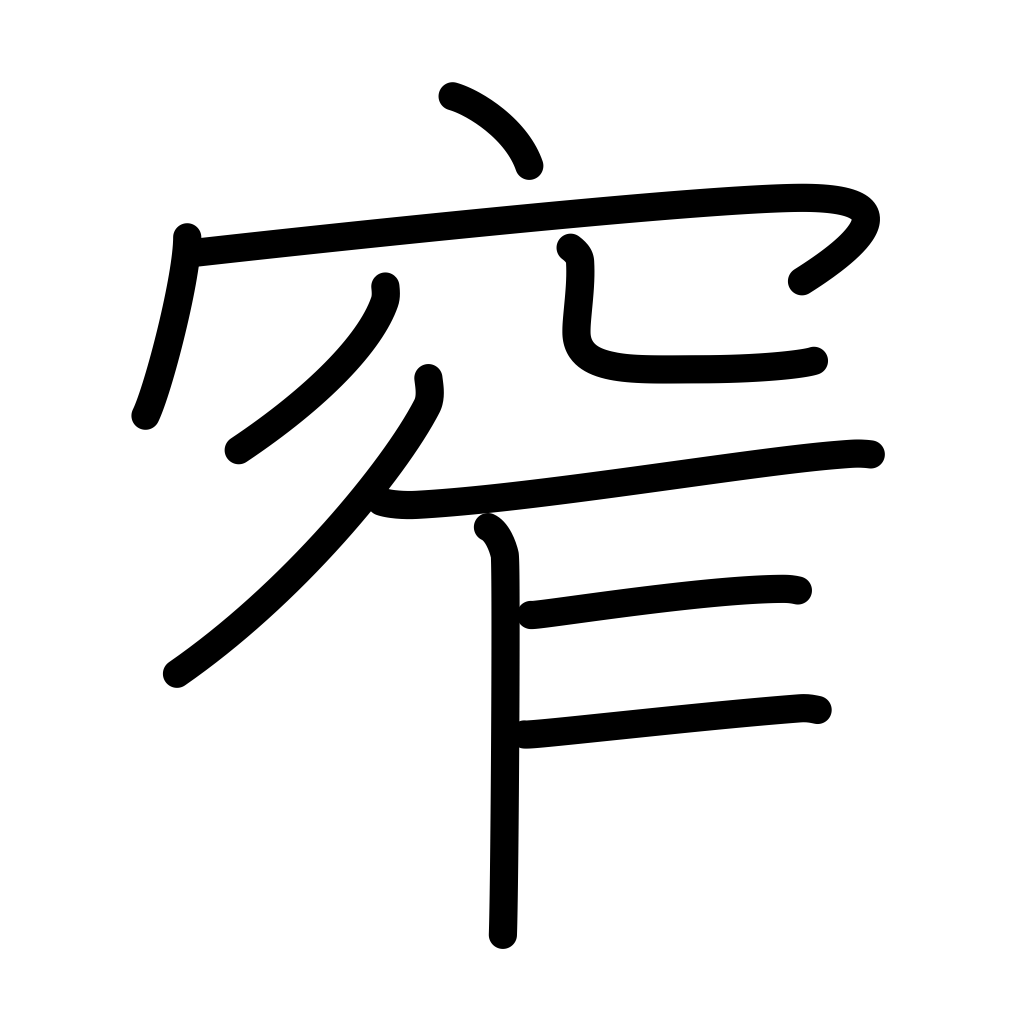
Meaning: narrow, fold, furl, shrug, pucker, shut, close